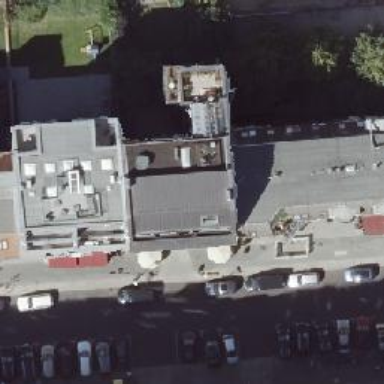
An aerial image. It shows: Clothing store.